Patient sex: M
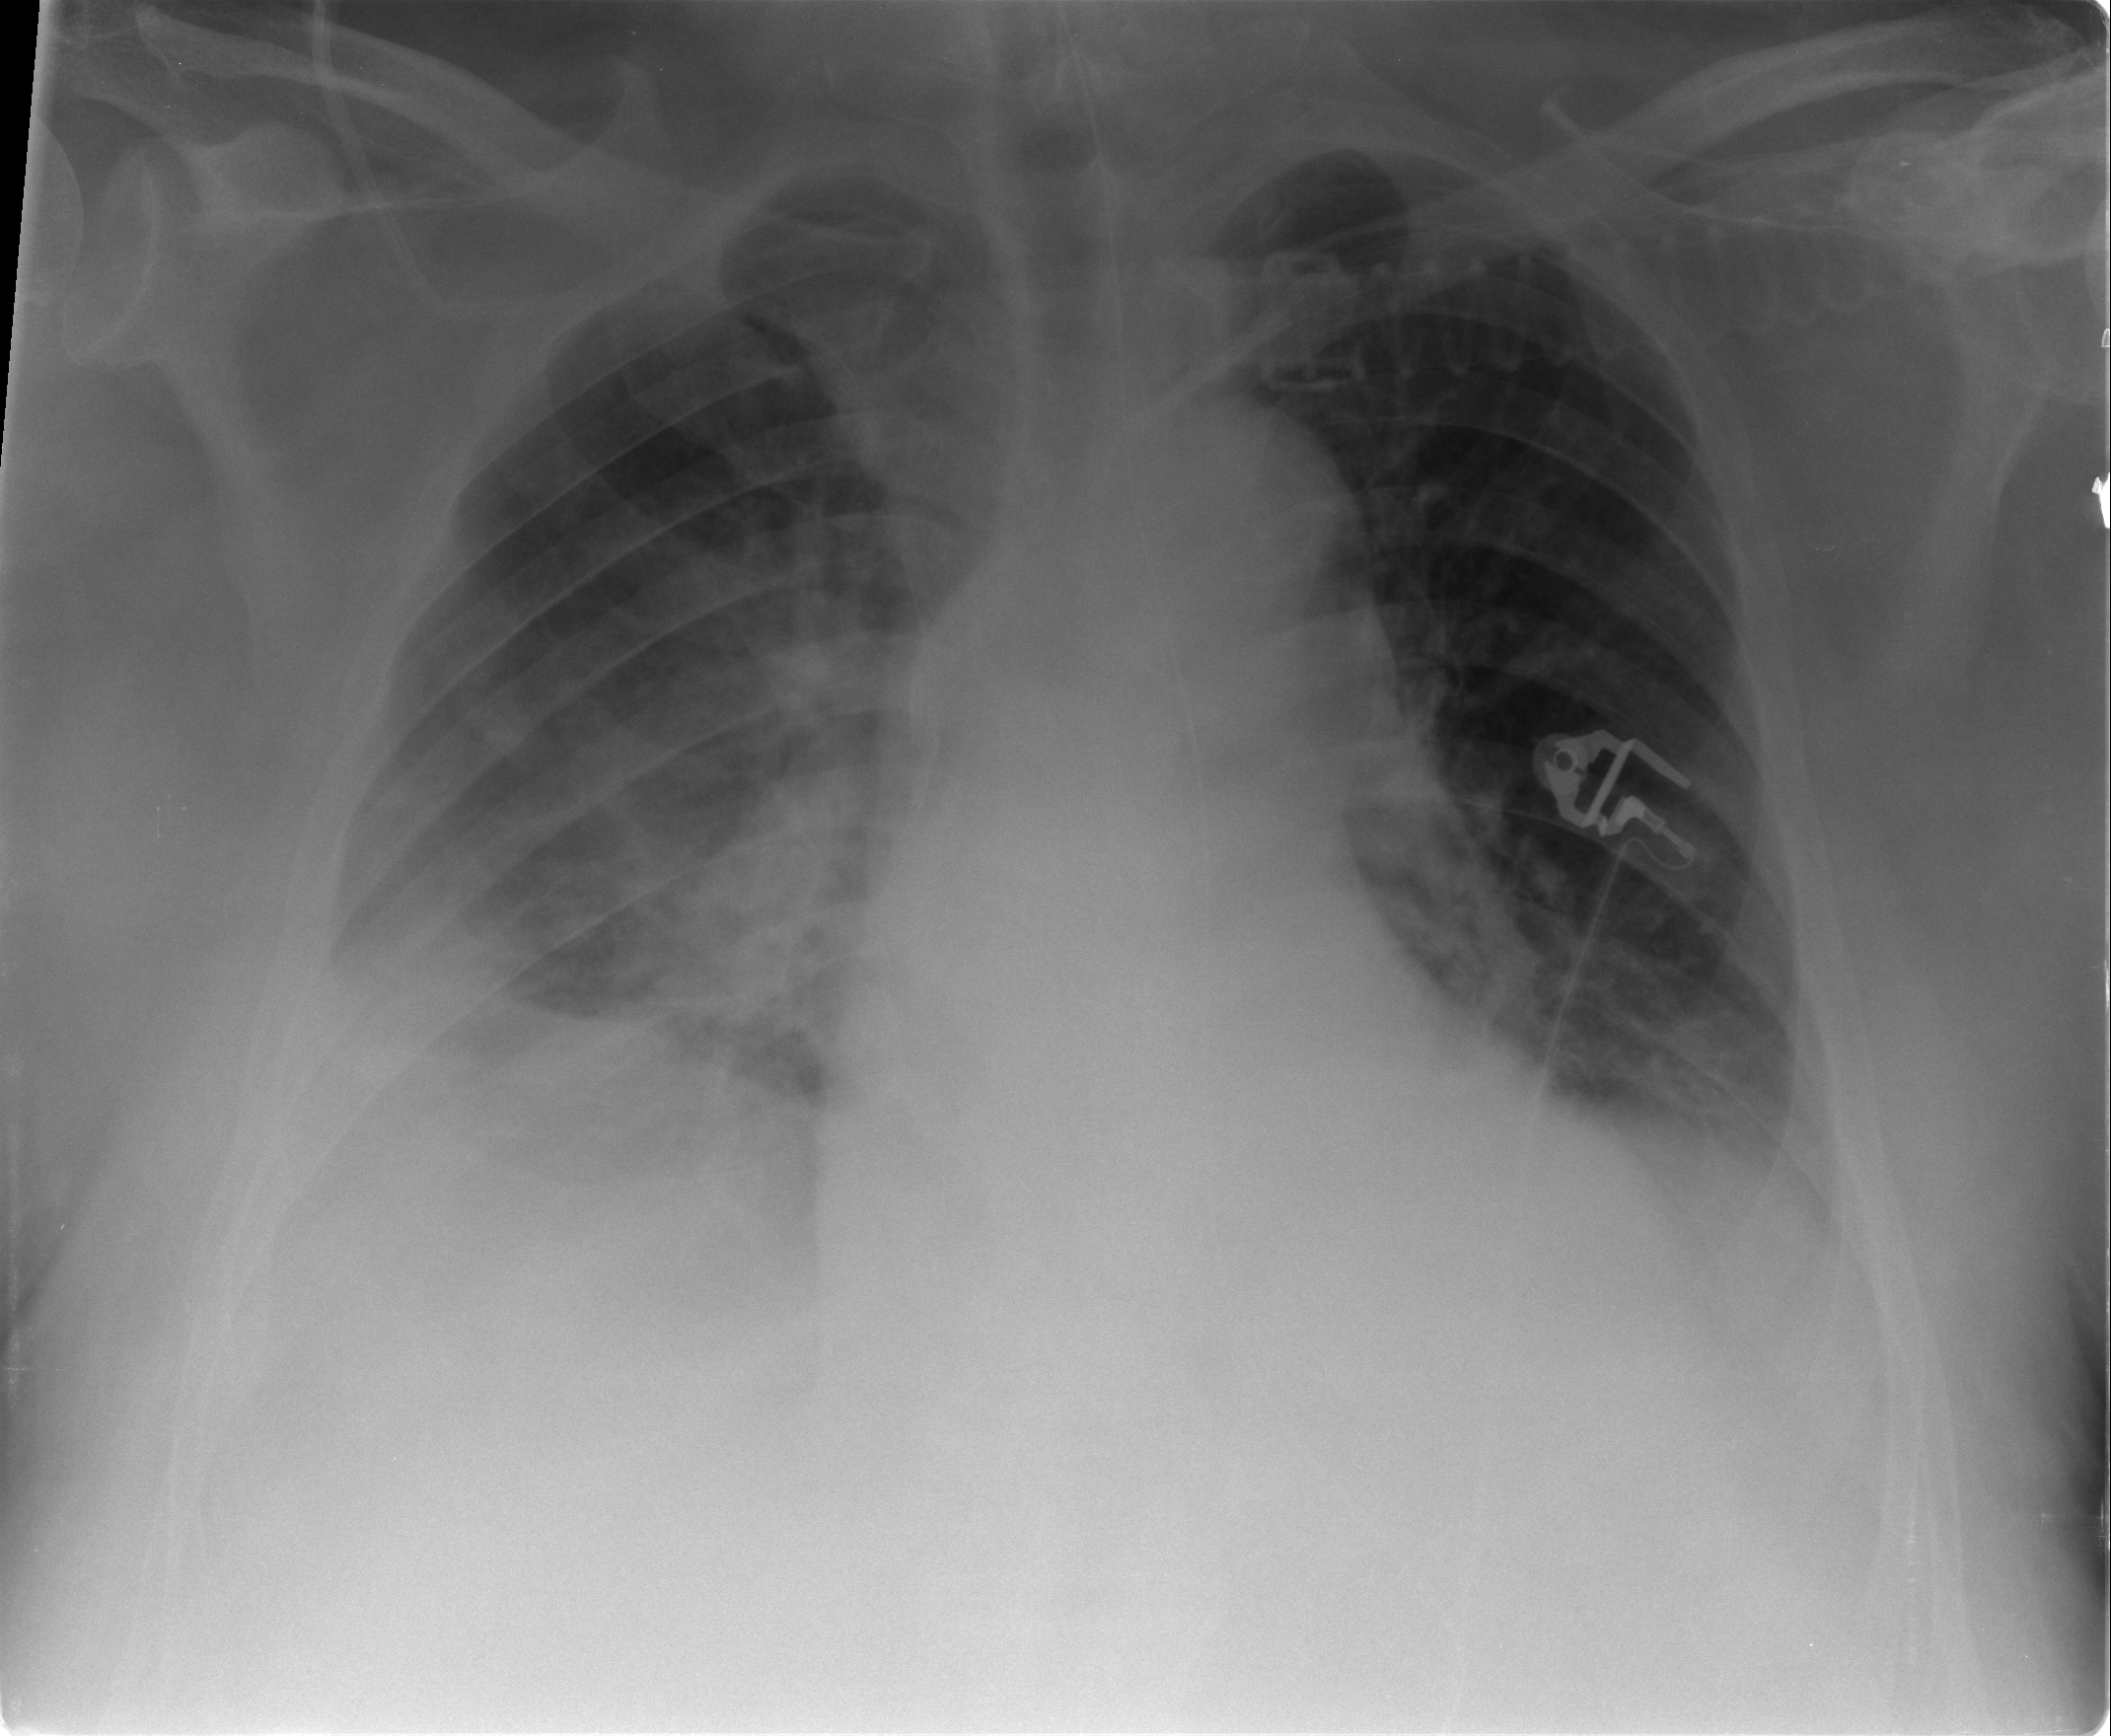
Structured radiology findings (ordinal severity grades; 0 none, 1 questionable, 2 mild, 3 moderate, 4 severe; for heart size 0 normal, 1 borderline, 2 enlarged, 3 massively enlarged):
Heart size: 2
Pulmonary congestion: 2
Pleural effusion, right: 2
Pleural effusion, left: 1
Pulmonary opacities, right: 0
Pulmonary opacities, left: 0
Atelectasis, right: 2
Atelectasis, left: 2